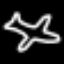
Label: airplane